Field crop: tomato
Growth stage: 1
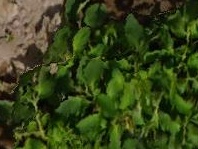
Species: tomato